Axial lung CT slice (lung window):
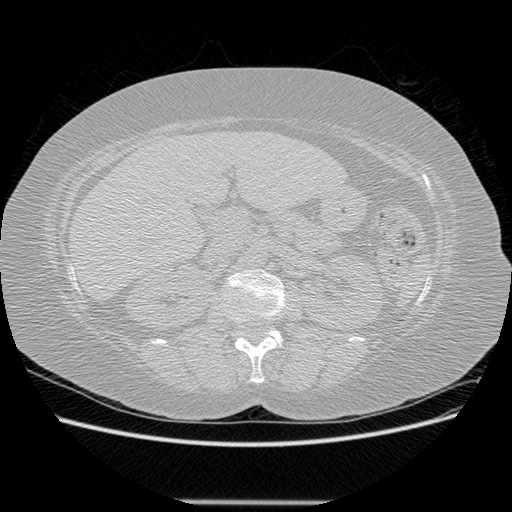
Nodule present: no